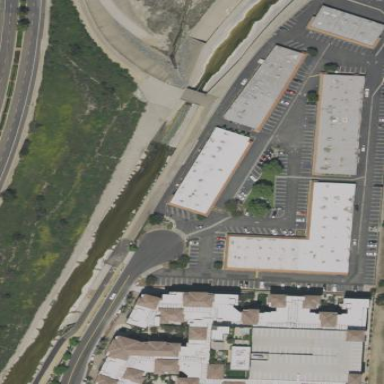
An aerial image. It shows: Retail area.